What's the difference between 2 images?
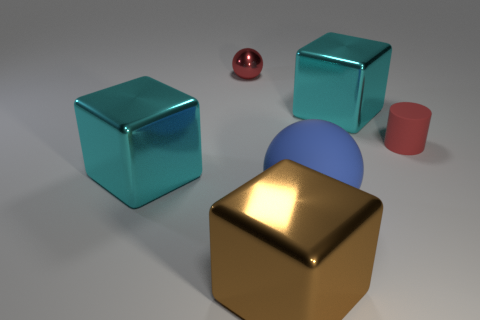
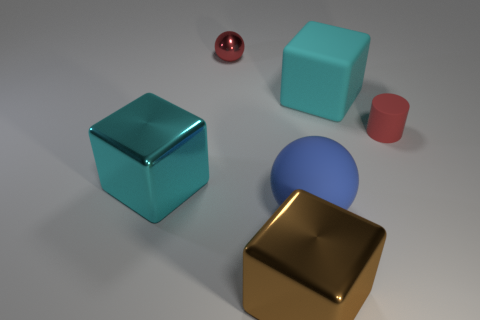
the large cyan metallic block that is right of the red shiny thing turned matte
the big cyan metallic block that is right of the big brown object became matte
the large cyan metal block that is right of the brown cube changed to rubber